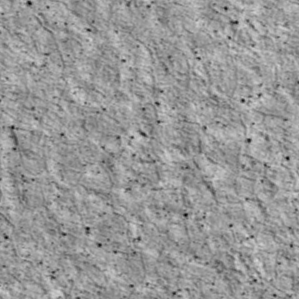
Label: non_frost